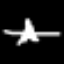
Label: The Eiffel Tower